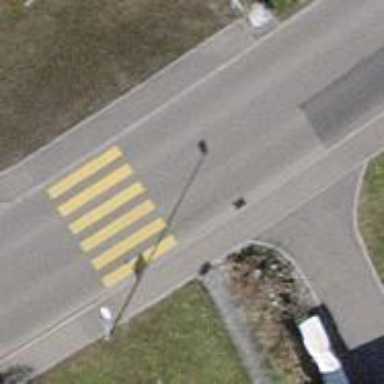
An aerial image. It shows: Public transport stop position.